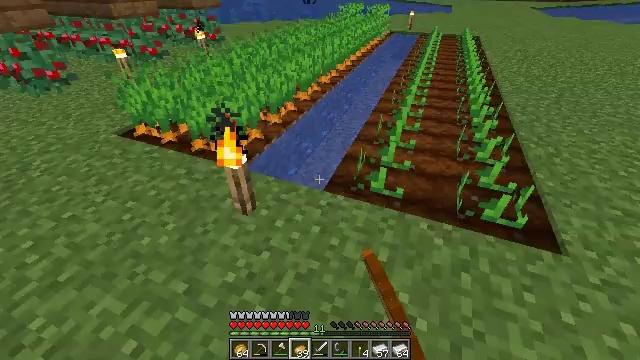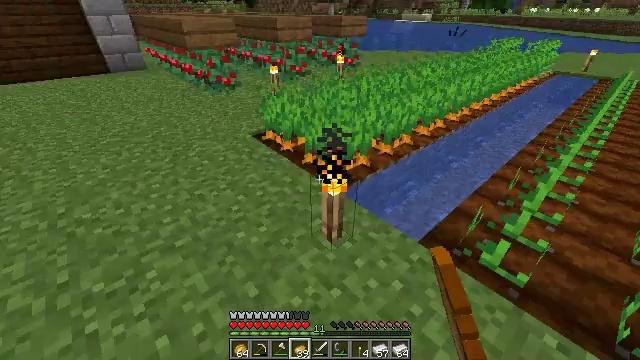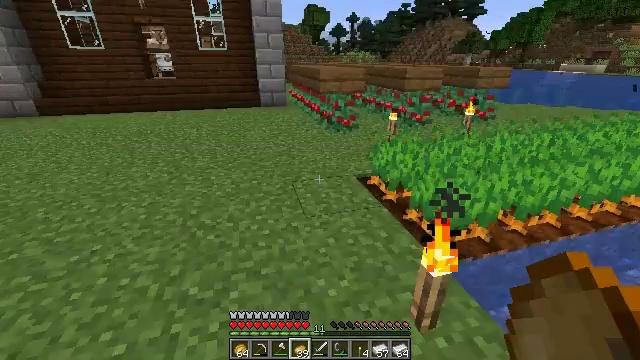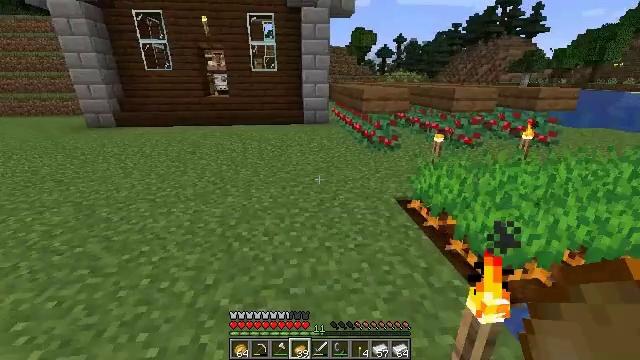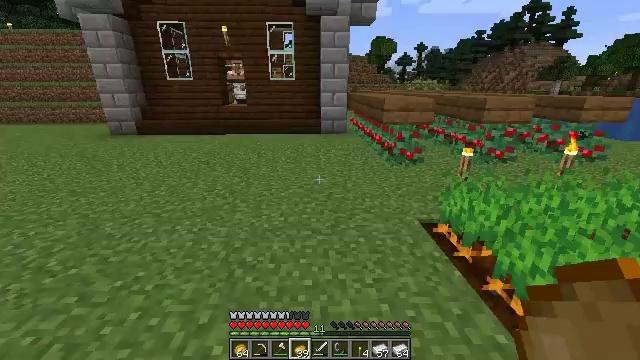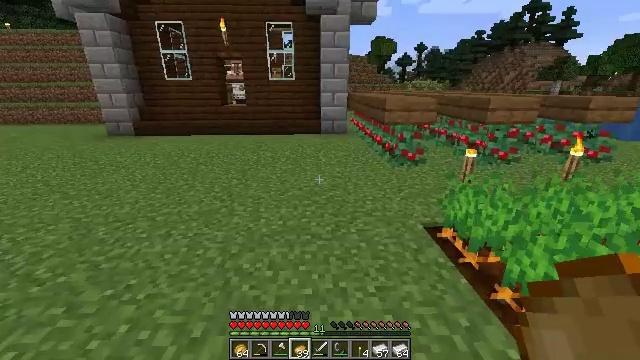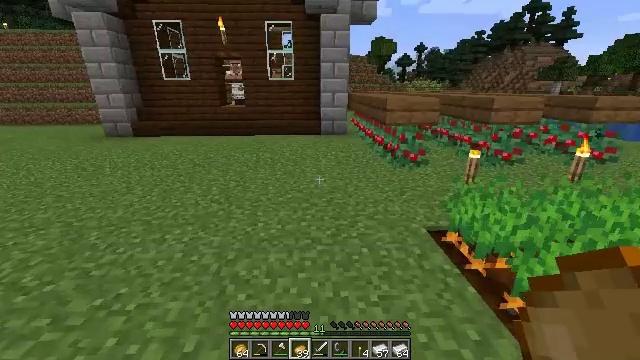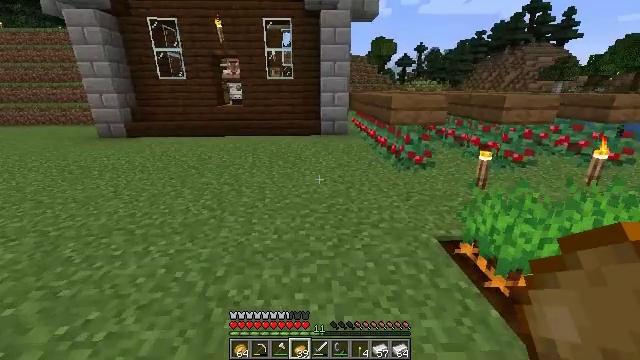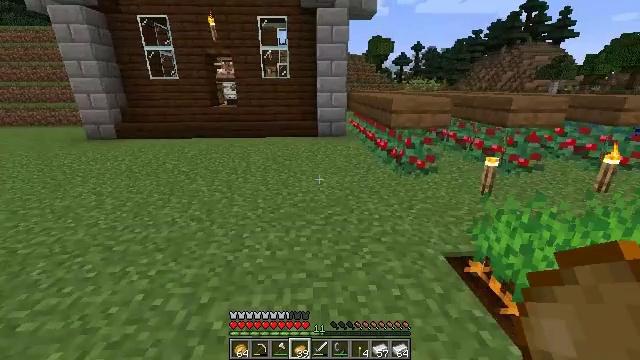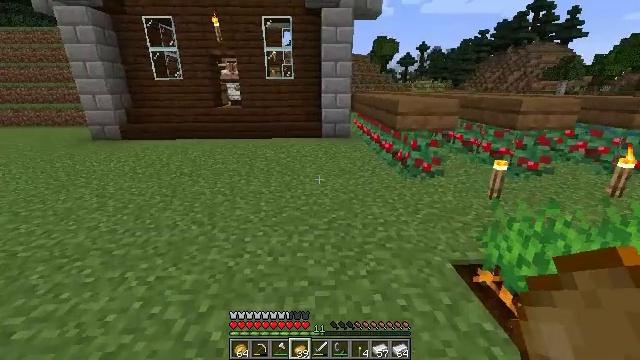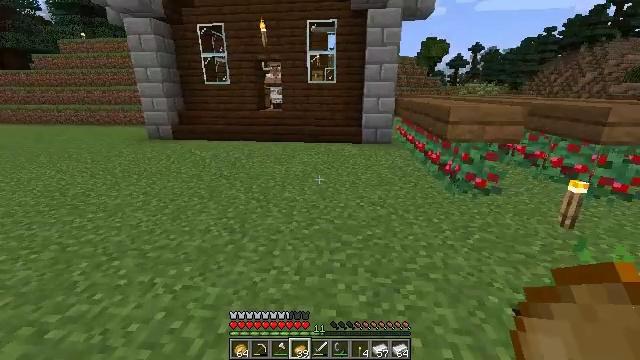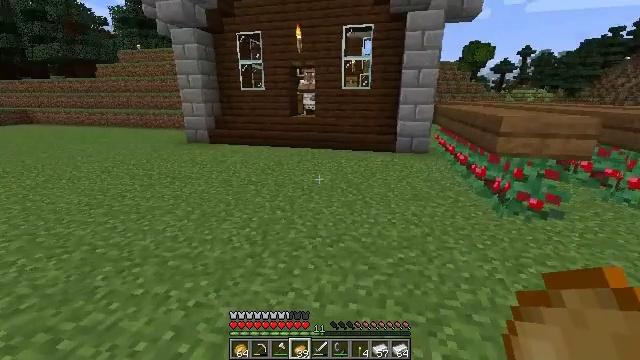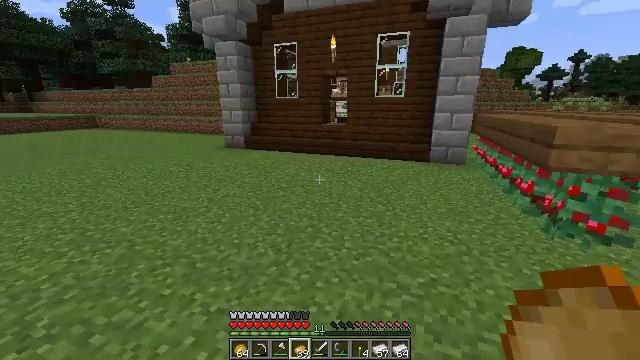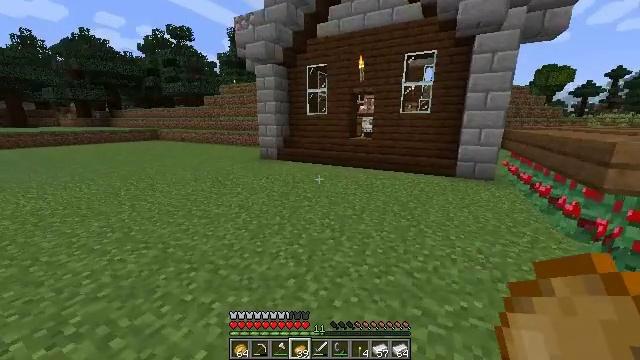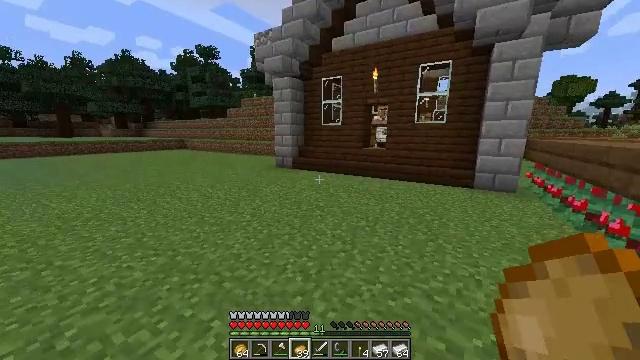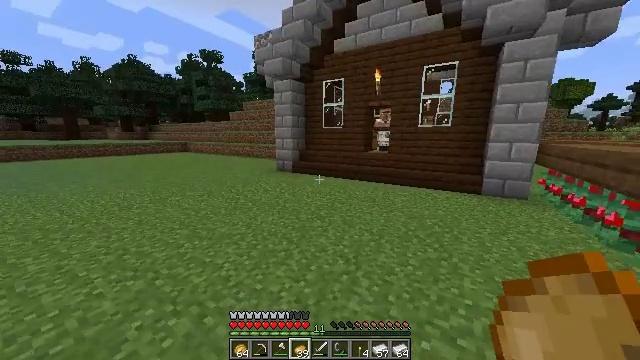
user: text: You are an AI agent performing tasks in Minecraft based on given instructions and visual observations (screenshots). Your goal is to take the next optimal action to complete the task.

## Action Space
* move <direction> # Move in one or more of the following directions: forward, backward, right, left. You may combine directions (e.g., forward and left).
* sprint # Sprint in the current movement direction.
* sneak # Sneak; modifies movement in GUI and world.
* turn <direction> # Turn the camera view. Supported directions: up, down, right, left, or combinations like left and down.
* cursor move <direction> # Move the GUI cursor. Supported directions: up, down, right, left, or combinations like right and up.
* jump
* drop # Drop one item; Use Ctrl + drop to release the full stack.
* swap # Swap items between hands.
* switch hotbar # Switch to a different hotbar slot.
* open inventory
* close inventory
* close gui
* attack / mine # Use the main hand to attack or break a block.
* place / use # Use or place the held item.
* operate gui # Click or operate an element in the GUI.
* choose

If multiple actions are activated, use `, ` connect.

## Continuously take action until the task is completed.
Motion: motion action
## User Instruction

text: Attack the ground to gather dirt.
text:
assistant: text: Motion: move forward, turn left and up
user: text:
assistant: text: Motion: move forward, turn left and up
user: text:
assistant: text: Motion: move forward, turn left and up
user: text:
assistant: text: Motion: move forward, turn left and up
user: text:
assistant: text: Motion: move forward
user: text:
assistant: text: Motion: move forward
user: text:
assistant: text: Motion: move forward
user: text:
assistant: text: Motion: move forward
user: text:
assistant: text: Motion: move forward
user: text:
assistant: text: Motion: move forward, turn left
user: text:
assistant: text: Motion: move forward, sprint, turn left and up
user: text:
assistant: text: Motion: move forward, sprint, turn left and up
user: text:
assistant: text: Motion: move forward, sprint, turn left and up
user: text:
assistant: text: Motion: move forward, sprint, turn left and up
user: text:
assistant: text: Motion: move forward
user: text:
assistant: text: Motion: move forward, turn up
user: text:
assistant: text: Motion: move forward, sprint, turn right and up
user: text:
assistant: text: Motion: move forward, sprint, turn right and up
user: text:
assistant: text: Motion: move forward, sprint, turn right and up
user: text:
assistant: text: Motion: move forward, sprint, turn right and up
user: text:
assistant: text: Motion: move forward, turn right
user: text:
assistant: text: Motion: move forward, turn right
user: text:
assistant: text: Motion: move forward, sprint, turn right
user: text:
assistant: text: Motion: move forward, sprint
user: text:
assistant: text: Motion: move forward, sprint
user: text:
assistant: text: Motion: move forward
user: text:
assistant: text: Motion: move forward
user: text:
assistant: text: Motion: move forward
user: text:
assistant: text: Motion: move forward, sprint
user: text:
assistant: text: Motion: move forward, sprint